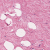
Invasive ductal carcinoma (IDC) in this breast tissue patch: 0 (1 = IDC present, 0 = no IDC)